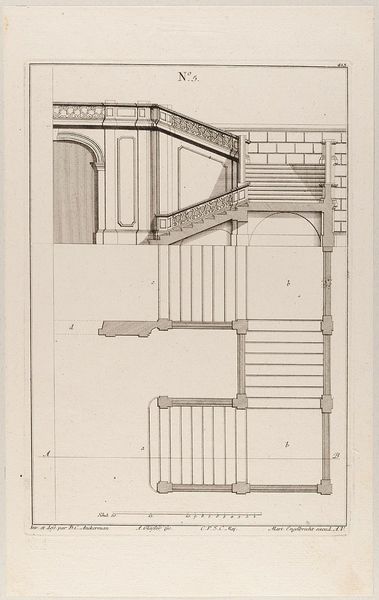
Titel: Treppen
Künstler: Martin Engelbrecht
Standort: Hamburg
Institution: Museum für Kunst und Gewerbe Hamburg
Schlagwörter: zeichnung, wand, architektur, barock, papier, bogen, mauer, grafik, graphik, treppe, aufgang, geländer, fotografie, photographie, balustrade, mauerwerk, druckgraphik, druckgrafik, radierung, entwurf, gemäuer, treppenhaus, plan, vertäfelung, grundriss, aufriss, gerippt, treppenabsatz, reproduktionen, barockzeit, barockzeitalter, druckerzeugnisse, architekturdarstellungen, gebäudes, ornamentstich, vorlageblätter